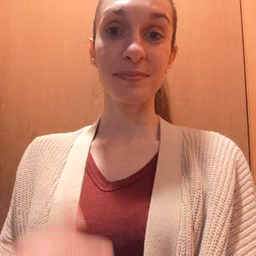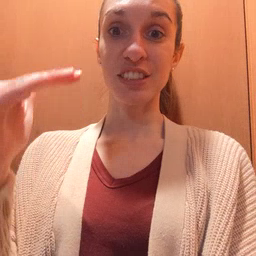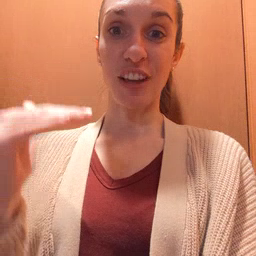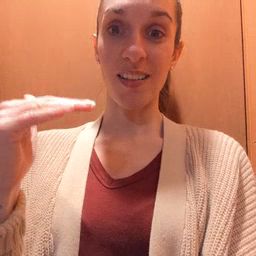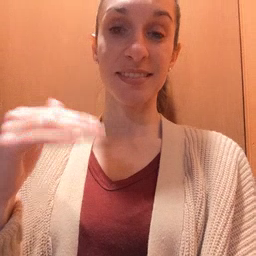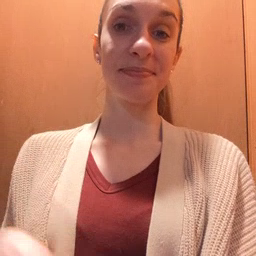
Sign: child